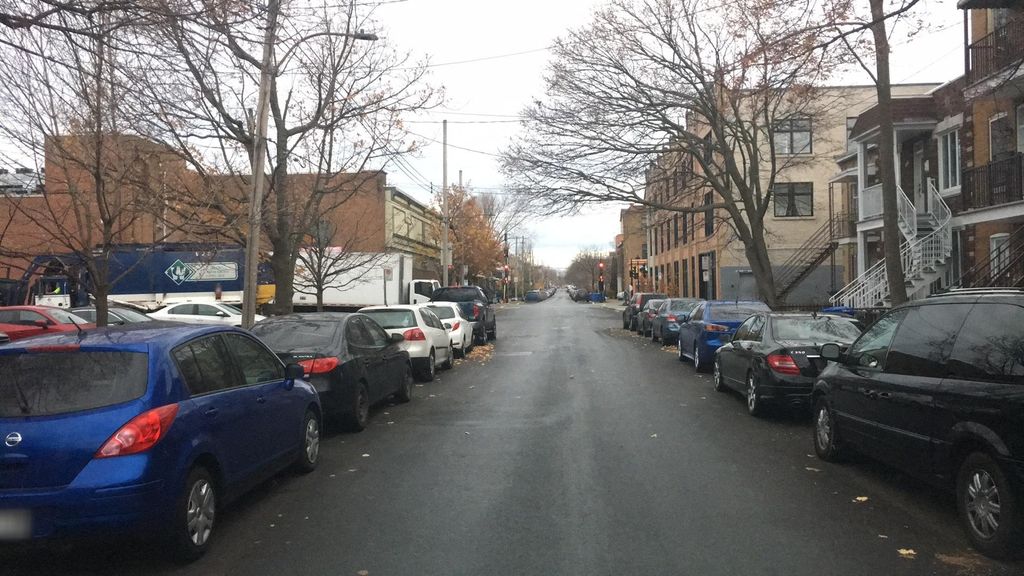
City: montreal